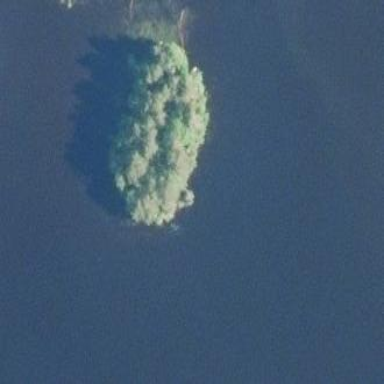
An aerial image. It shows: Islet.